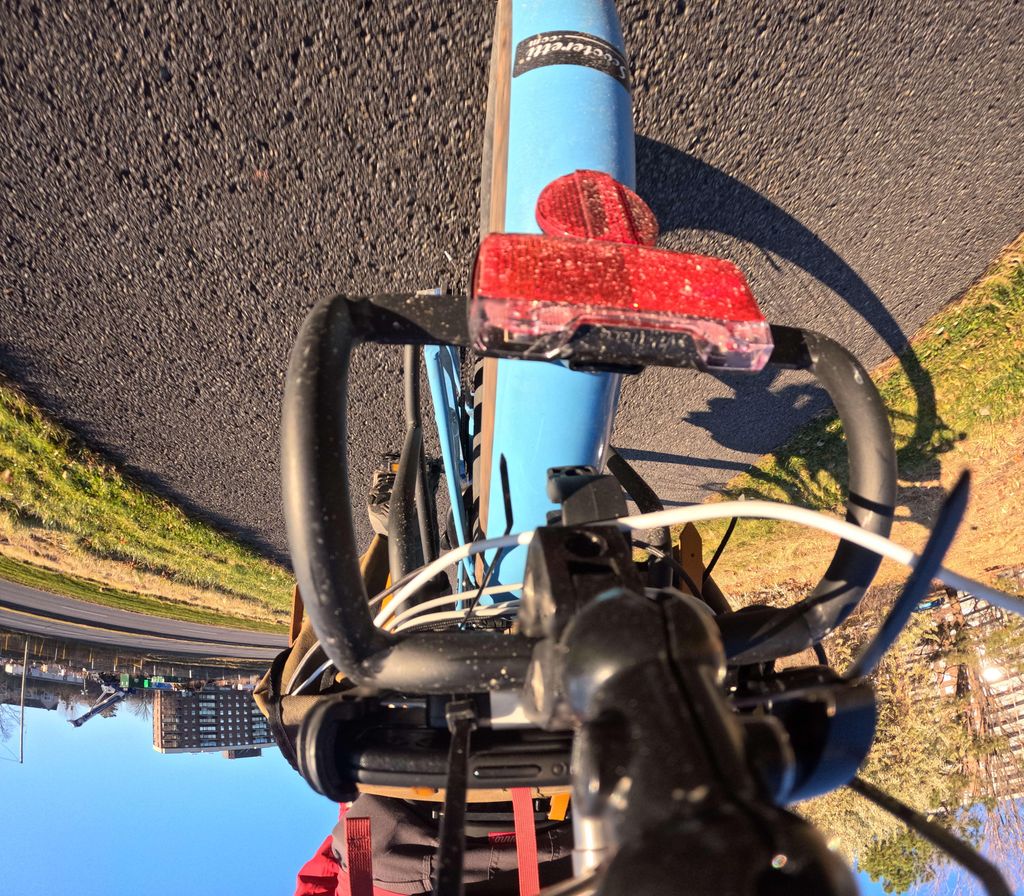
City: ottawa-gatineau